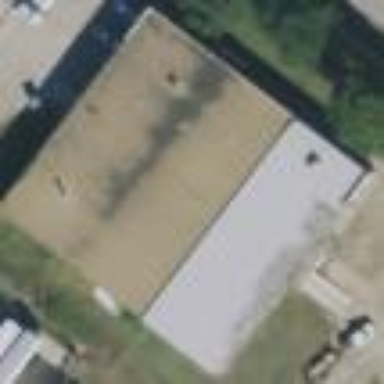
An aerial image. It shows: Warehouse building.